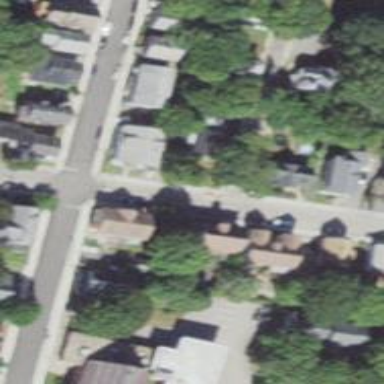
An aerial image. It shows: Residential driveway.